Field crop: tomato
Growth stage: 1
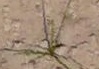
Species: cyperus